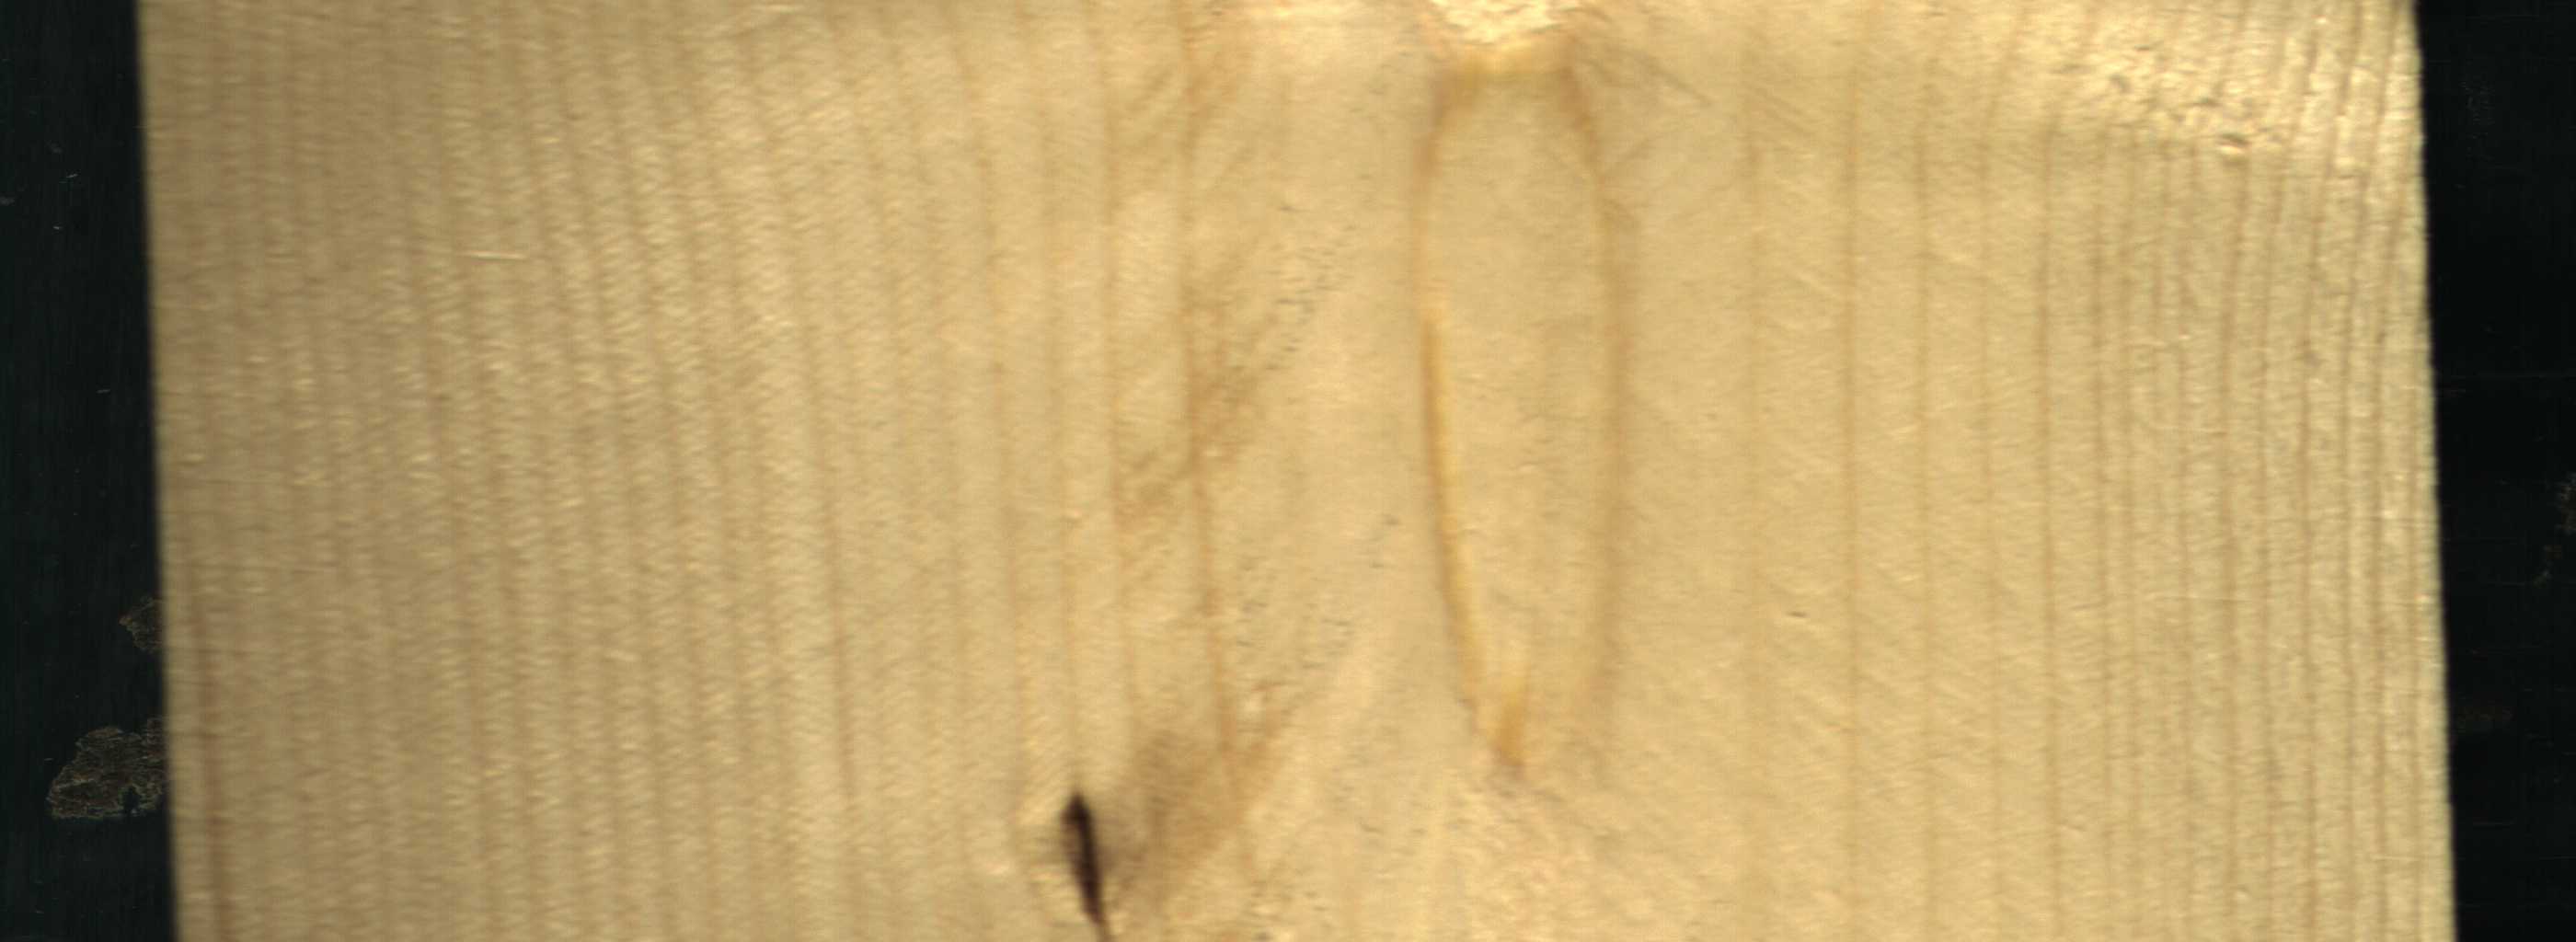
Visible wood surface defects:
resin